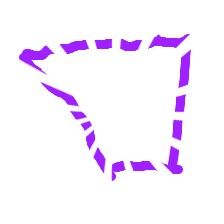
Shape: trapezoid